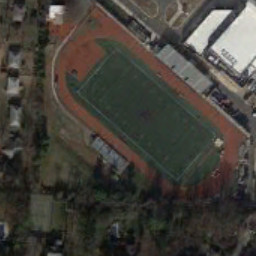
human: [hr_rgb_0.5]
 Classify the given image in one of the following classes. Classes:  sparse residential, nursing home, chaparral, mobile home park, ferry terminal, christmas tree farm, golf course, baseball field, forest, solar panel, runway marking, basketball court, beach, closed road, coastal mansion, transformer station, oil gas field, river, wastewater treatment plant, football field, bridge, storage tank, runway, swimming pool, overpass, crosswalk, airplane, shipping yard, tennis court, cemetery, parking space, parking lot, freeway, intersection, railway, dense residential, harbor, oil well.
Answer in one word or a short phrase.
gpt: football field